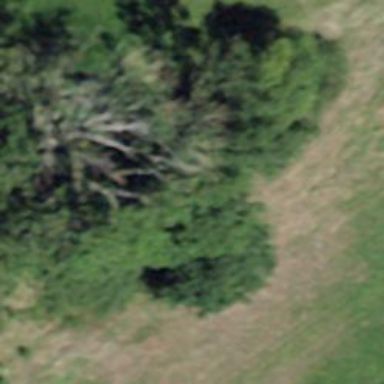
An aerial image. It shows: Single tag "natural: tree."